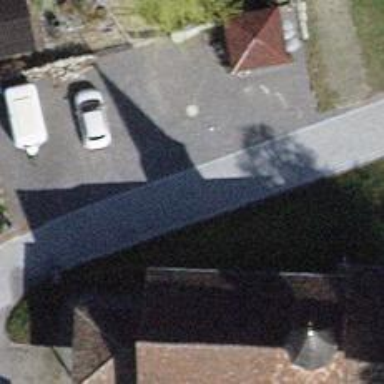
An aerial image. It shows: Service road with sett surface.